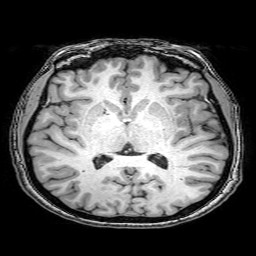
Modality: T1w
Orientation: coronal
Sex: female
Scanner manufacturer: philips
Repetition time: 0.00809 s
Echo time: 0.0037 s